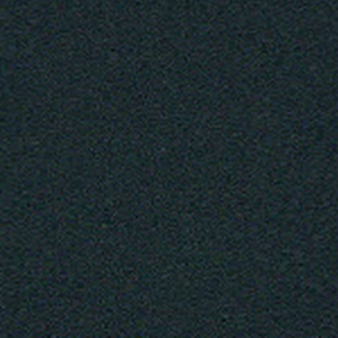
Label: other